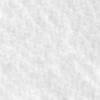
Label: no_change